Question: greeting to all, is there any way to get value in second text box, i have some filed as shown in my image,
if we type 90 in result text box then automaticaly the value of nor/ab field should be "Low", for 180 should be high. so we have to check over condition for 110-170(range field)...
actualy i am puzzled for the value of range field in the form of 110-170.... Any idea will be appreciated....thanks in advance...
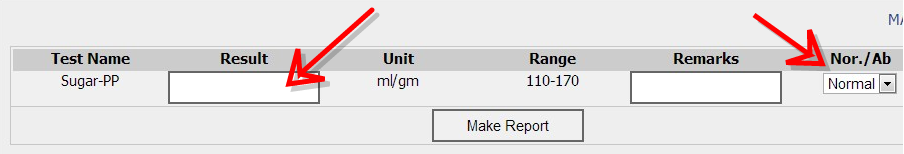
Answer: Try to do this way:
'''
var result = $('#result');
var sel = $('#select');
result.on('keydown keyup', function () {
if (result.val() < 90) {
$('option[value="low"]', sel).prop('selected', true);
} else if (result.val() > 90) {
$('option[value="high"]', sel).prop('selected', true);
}
});
'''
### Demo Fiddle